Interaction volume radius: 10 \u00c5
Interaction volume height: 30 \u00c5
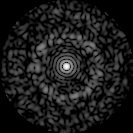
Disorder parameter: 0.8391